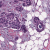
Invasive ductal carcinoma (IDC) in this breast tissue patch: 0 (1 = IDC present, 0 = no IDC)